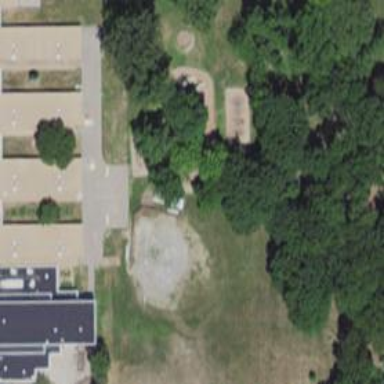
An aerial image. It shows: Playground area for leisure land.